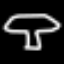
Label: mushroom